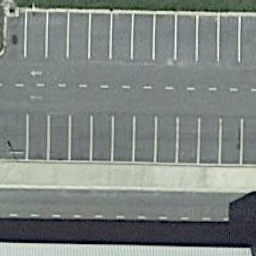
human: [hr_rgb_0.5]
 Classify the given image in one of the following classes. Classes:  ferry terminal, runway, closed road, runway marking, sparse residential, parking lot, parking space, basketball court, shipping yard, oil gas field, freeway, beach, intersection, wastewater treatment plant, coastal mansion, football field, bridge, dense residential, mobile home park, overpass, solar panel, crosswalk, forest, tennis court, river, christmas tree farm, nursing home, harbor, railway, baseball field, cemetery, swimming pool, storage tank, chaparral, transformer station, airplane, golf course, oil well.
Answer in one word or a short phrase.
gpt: parking space